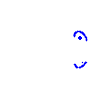
Particle: pion